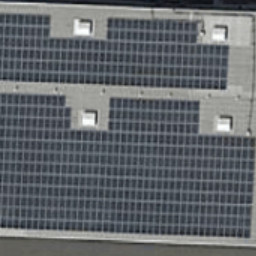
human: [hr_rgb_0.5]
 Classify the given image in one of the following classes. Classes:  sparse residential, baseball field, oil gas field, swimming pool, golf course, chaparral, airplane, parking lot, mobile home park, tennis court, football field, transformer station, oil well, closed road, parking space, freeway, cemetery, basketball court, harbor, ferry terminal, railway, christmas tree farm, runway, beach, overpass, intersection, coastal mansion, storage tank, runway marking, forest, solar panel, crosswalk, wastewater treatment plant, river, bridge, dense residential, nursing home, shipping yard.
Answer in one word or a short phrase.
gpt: solar panel